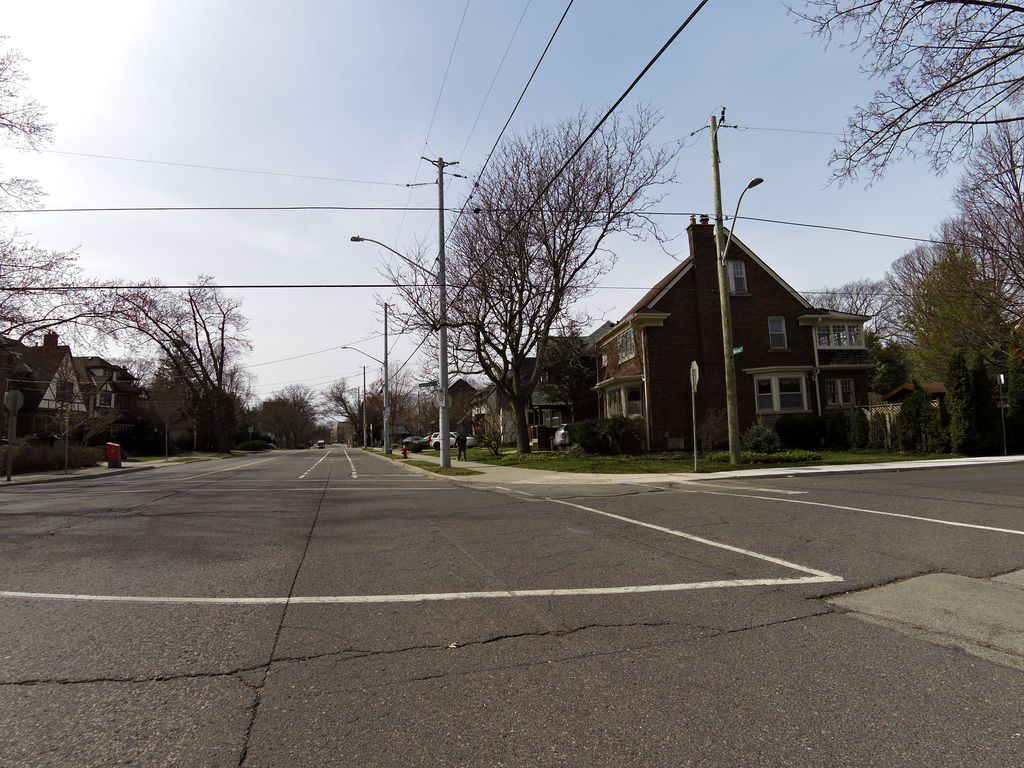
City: hamilton